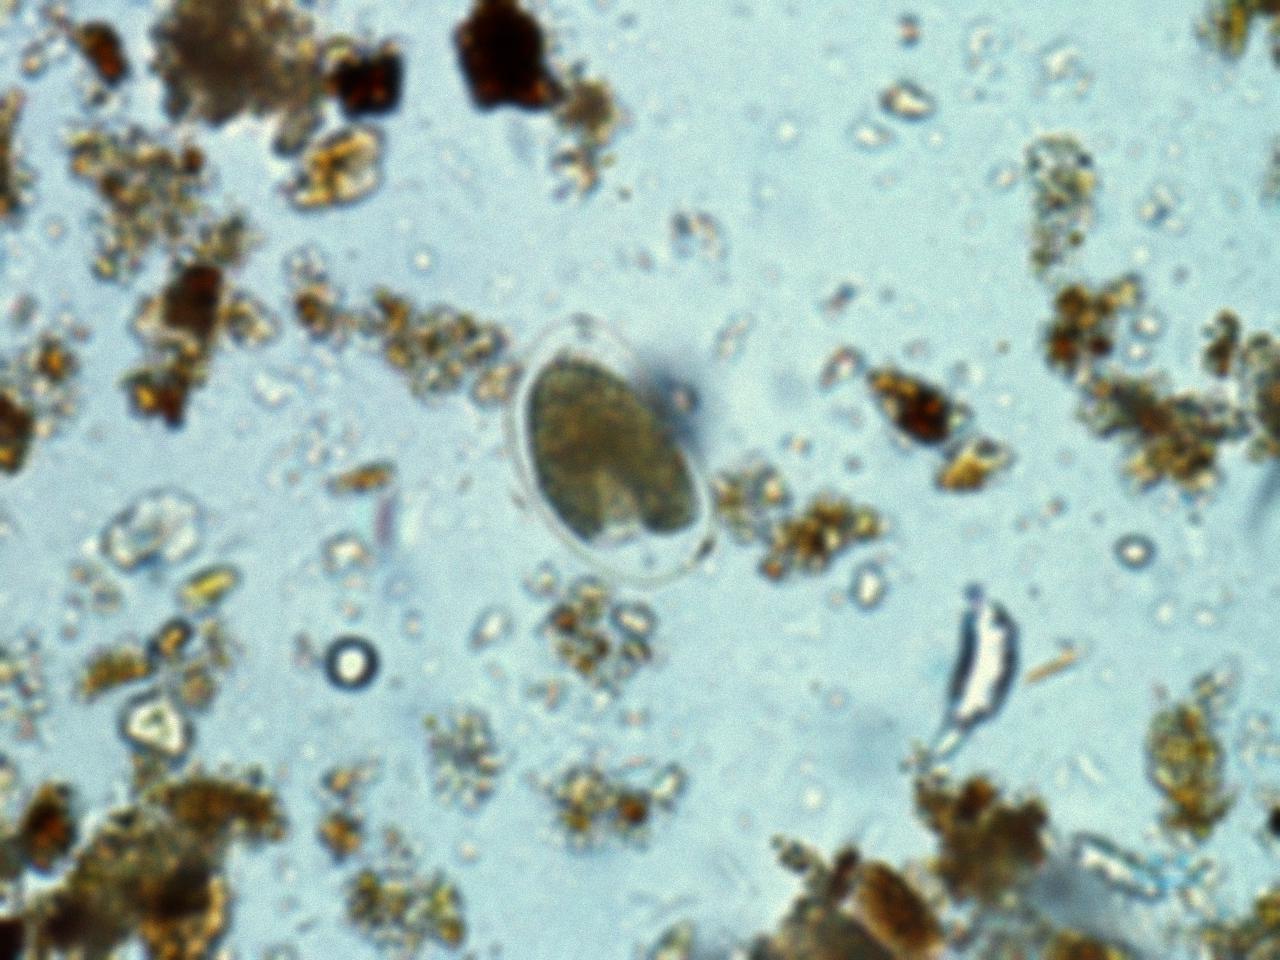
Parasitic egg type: Hookworm egg